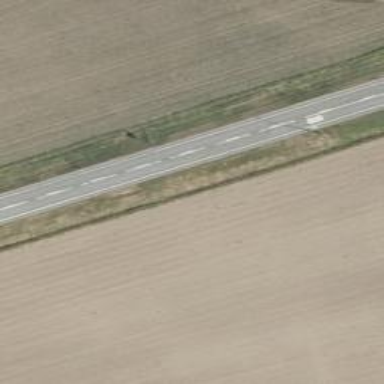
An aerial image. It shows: Asphalt road classified as trunk highway.